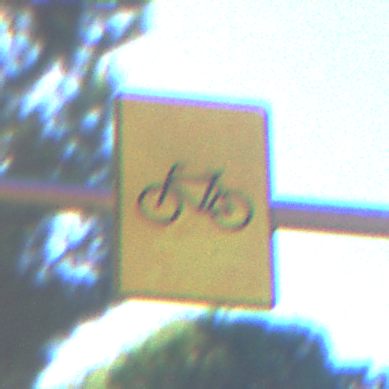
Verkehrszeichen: RadverkehrOhnePfeilsymbol
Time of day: MorningAfternoon
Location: Outdoor (Suburban)
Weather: Clear
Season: NotSpecified
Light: Natural